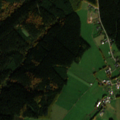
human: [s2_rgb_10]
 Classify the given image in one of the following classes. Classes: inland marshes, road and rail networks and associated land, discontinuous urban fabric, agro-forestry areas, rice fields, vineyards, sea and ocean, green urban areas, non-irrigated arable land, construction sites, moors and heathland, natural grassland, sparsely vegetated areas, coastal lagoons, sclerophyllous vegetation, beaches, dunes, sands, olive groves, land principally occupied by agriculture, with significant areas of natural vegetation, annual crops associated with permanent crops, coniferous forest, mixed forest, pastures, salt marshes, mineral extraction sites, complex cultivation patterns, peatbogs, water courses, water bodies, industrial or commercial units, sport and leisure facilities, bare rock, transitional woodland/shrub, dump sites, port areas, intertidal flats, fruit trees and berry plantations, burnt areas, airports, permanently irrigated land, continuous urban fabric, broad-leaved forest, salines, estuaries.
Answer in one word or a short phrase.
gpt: discontinuous urban fabric, pastures, coniferous forest, mixed forest